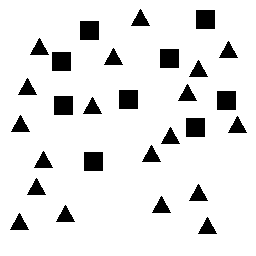
Squares: 9
Triangles: 19
Stars: 0
Total shapes: 28